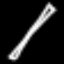
Label: pencil